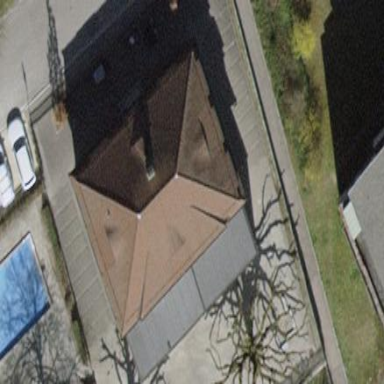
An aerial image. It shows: Kindergarten with tiled roof.